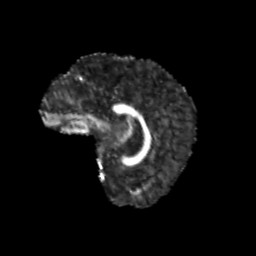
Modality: FA
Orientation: sagittal
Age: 11
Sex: female
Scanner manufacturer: siemens
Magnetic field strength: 3 T
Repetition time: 3.8 s
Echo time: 0.07 s